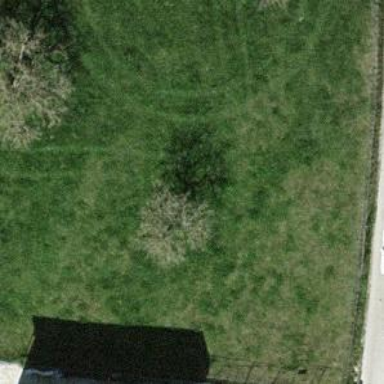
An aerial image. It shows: Broadleaved tree with lush foliage.